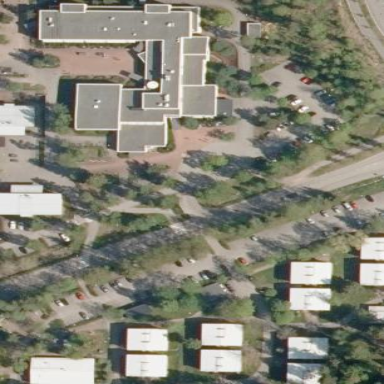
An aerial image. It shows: School.